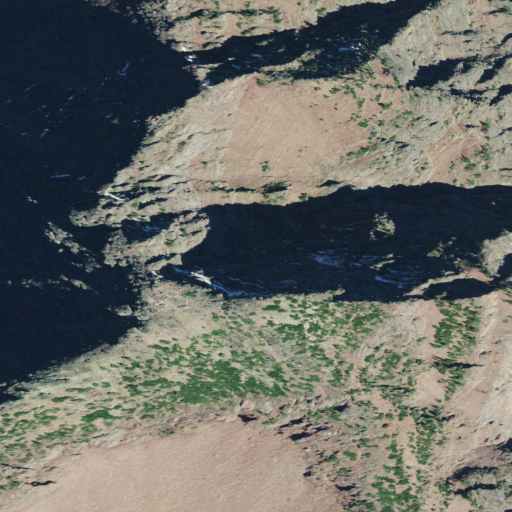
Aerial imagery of mountain in Montana named Medicine Grizzly Peak containing shrub, evergreen forest, and barren land